Question: I need to show a body of text similar to the one shown below and limited to the red non-rectangular area. Rob's answer to <URL> question pretty much answers my question as well, but I also need to truncate at tail of the paragraph when the text is too long.
Extra question: is it also possible to set minimum font size similar to UILabel?

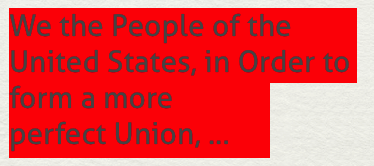
Answer: Try using 'NSString::sizeWithFont:constrainedToSize' method which is documented <URL>. You can specify the fontsize and maximum size for the text.
You can also calculate the minimum font size using 'NSString::sizeWithFont:minFontSize:actualFontSize:forWidth:lineBreakMode:' method.